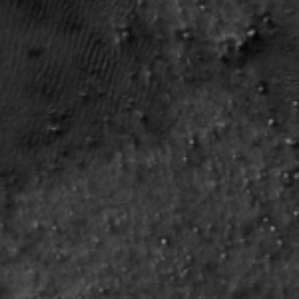
Label: frost